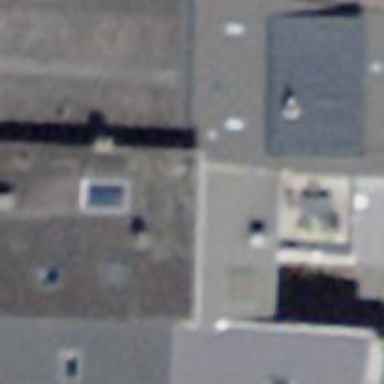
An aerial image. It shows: Terrace building.